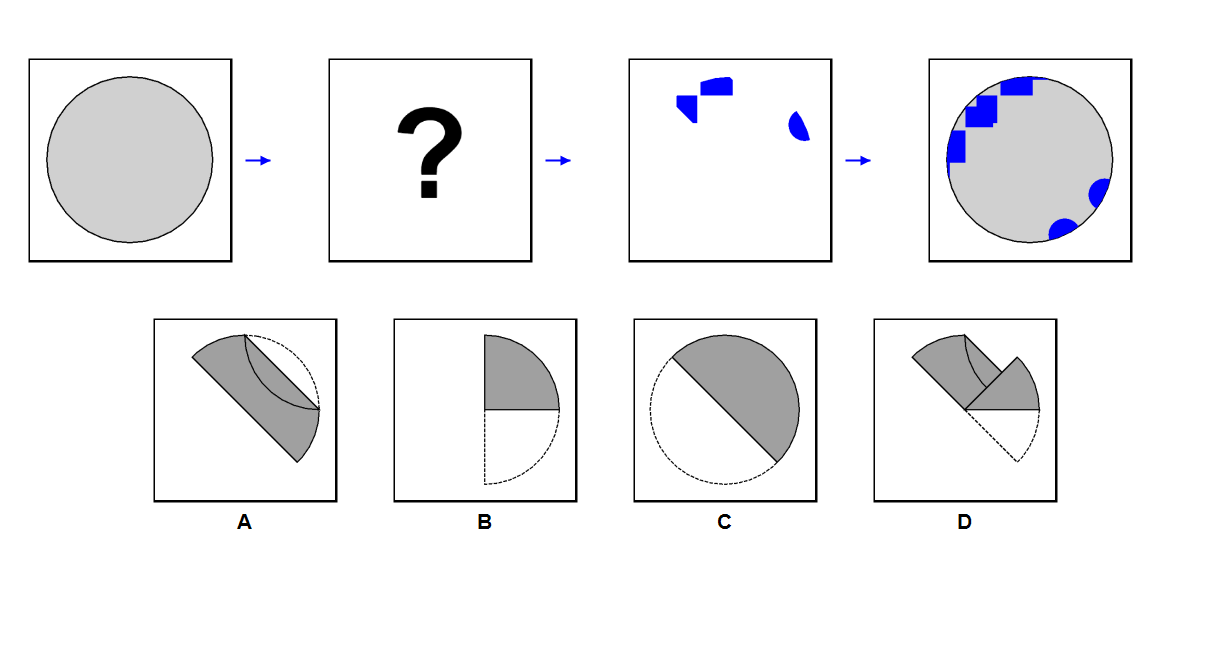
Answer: B